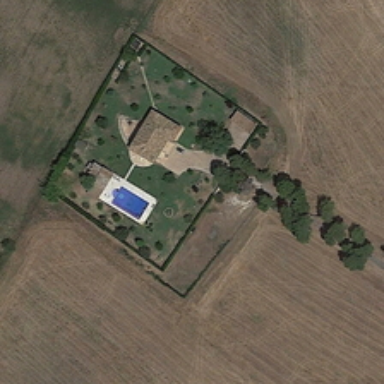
A house with gray roof in the middle .